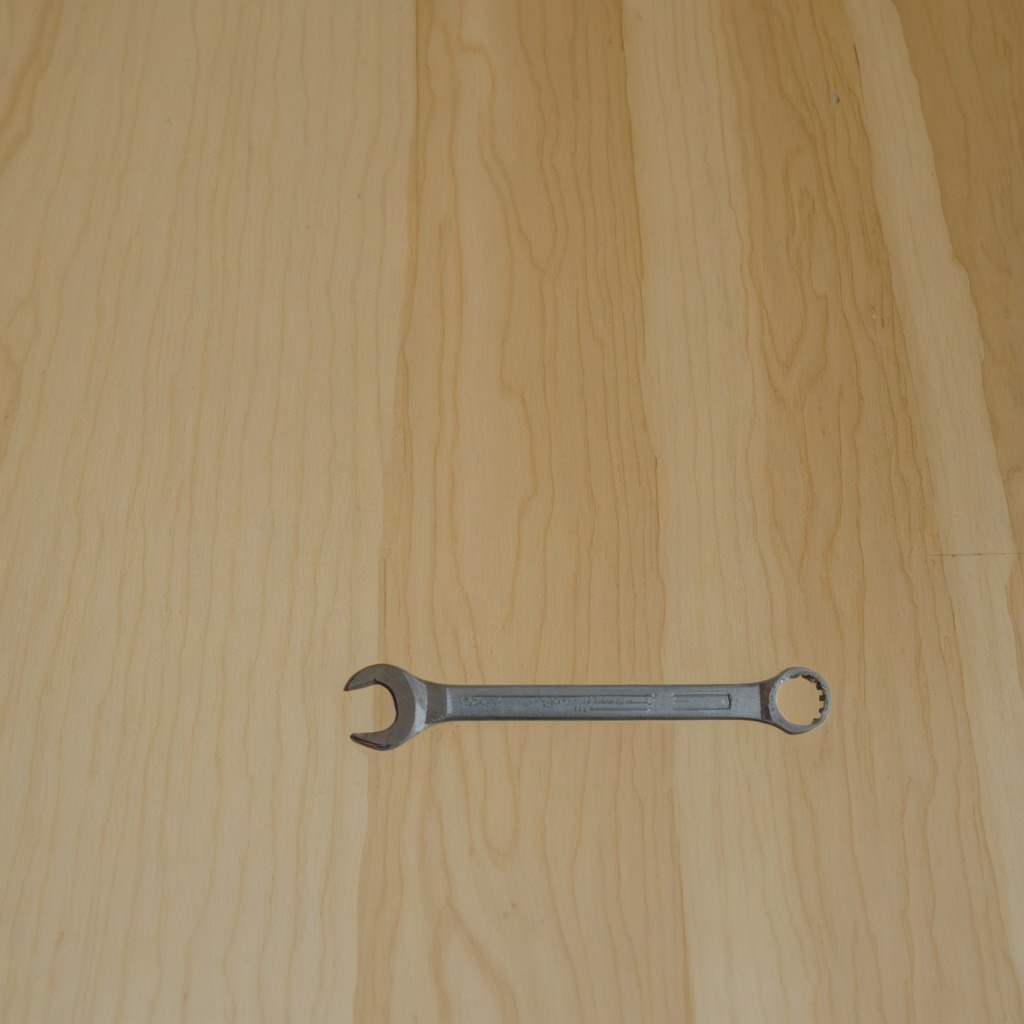
A wrench is lying on a plywood surface in a paint workshop lit by afternoon window light.